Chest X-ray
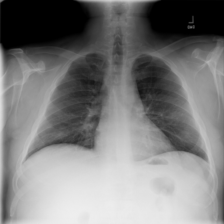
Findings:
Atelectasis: negative
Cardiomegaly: negative
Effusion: negative
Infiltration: negative
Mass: negative
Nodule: negative
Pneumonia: negative
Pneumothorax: negative
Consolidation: negative
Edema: negative
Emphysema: negative
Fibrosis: negative
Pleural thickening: negative
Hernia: negative